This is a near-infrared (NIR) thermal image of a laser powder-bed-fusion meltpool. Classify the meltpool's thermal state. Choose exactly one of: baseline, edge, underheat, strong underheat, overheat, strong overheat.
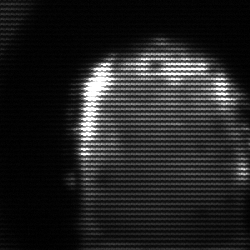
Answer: baseline